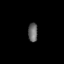
Tissue: prostate
Cell type: Fibroblasts
Senescence score: 0.8315
Nuclear area (px): 177
Mean DAPI intensity: 103.164